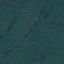
Land use / land cover: Forest